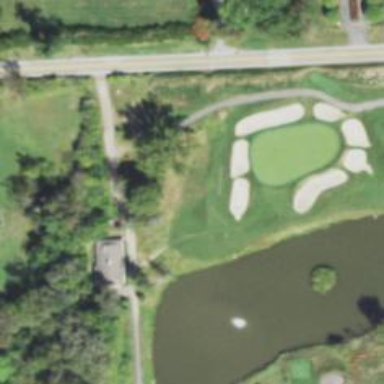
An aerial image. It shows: Footway that serves as golf path.